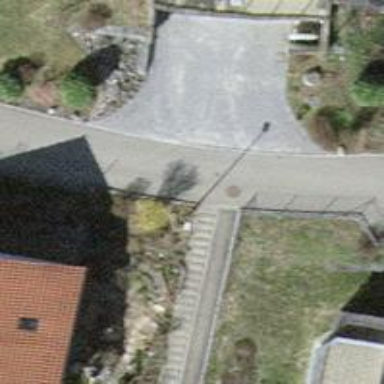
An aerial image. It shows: Set of steps on the road.